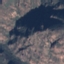
Land use / land cover: HerbaceousVegetation